九年级 · 解析几何
如图,在直角坐标平面$xoy$中,点$A$的坐标为$(3,2),angleAOB=90^{circ},angleOAB=30^{circ},AB$与$x$轴交于点$C，$那么$AC:BC$的值为
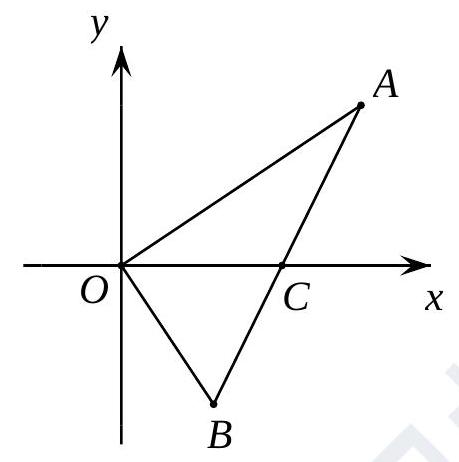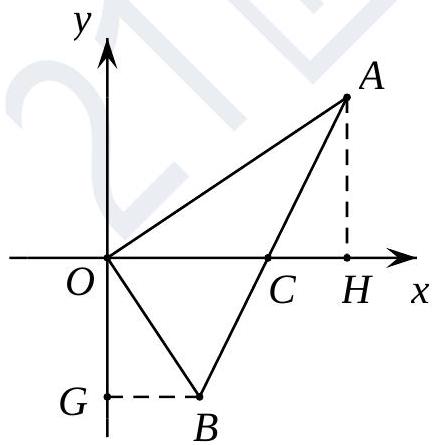
答案: $frac{2sqrt{3}}{3}$
解析: 解:如图,作$AHperpx$轴于$H,BGperpy$轴于点$G$,$becausetriangleAOHsimtriangleOBG$$thereforefrac{OA}{OB}=frac{OH}{OG}$,即$frac{sqrt{3}}{1}=frac{3}{OG}$,解得$OG=sqrt{3}$,$thereforefrac{AC}{BC}=frac{S_{triangleAOC}}{S_{triangleBOC}}=frac{frac{1}{2}OCtimesAH}{frac{1}{2}OCtimesOG}=frac{AH}{OG}=frac{2}{sqrt{3}}=frac{2sqrt{3}}{3}$.